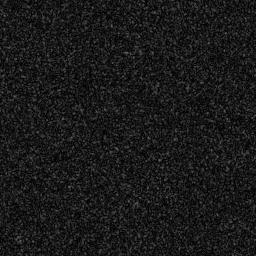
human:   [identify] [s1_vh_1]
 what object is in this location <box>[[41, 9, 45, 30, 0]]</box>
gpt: <ref>1 medium ship at the top</ref>